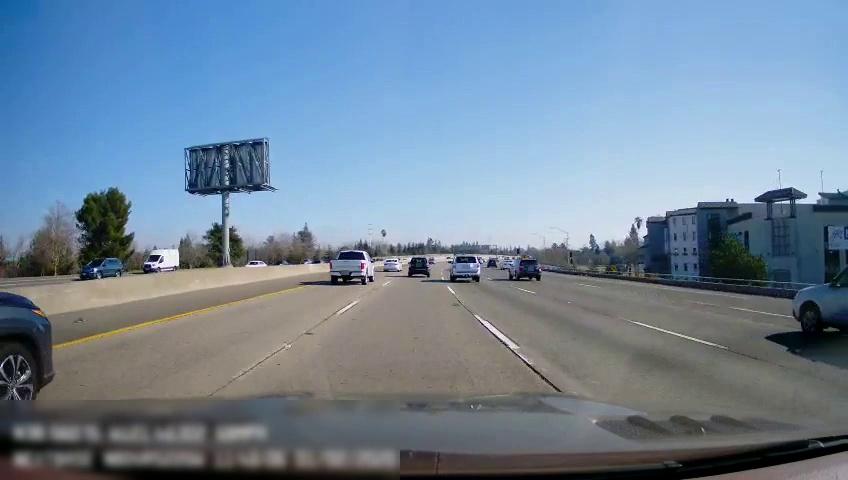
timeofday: Day
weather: Sunny
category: Vehicles | SUV
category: Drivable Space
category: Vehicles | Van
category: Vehicles | Van
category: Vehicles | Car
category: Vehicles | Car
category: Vehicles | Car
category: Vehicles | Car
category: Drivable Space
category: Vehicles | Car
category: Vehicles | Truck
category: Vehicles | Car
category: Vehicles | Car
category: Vehicles | SUV
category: Vehicles | SUV
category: Vehicles | SUV
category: Vehicles | SUV
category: Lanes | Alternate Lane
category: Lanes | Current Lane
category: Lanes | Current Lane
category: Lanes | Alternate Lane
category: Lanes | Alternate Lane
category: Lanes | Alternate Lane
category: Lanes | Alternate Lane
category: Traffic | Signs
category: Traffic | Signs